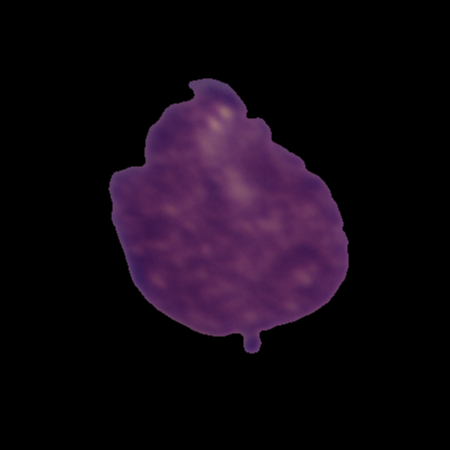
Label: healthy